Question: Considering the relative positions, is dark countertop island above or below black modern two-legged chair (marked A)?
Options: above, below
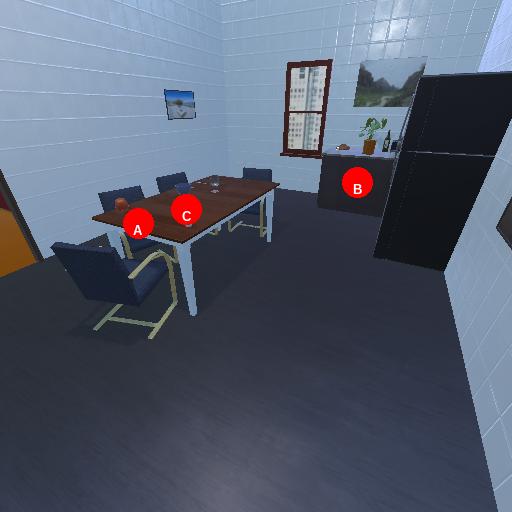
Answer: above